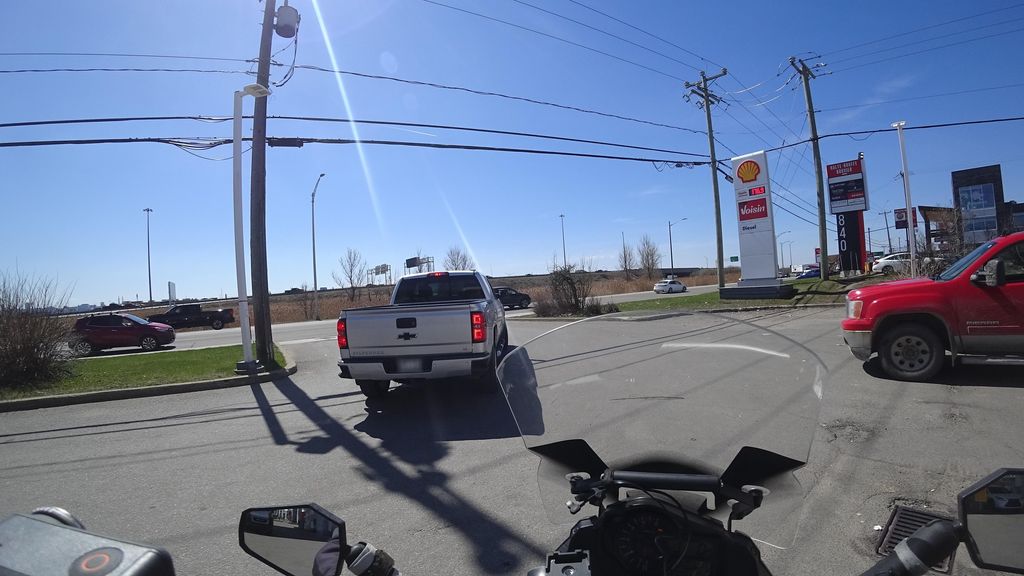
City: quebec_city